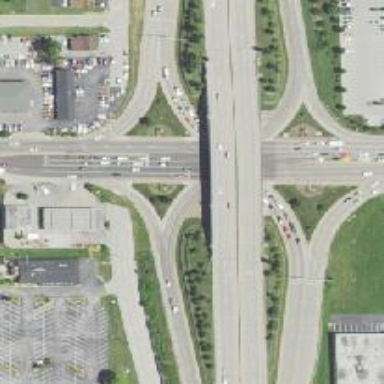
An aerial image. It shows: Trunk highway bridge.